You are looking at the unprocessed time series of a bearing vibration snapshot. Based on the visible evidence, which condition applies: normal, inner_race, outer_race, ball?
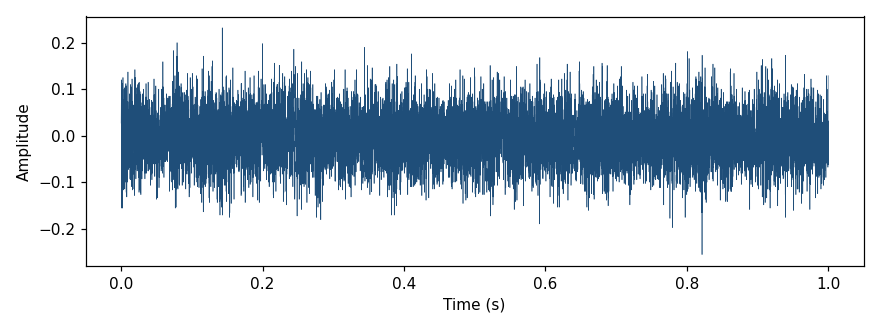
Answer: normal